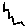
Label: zigzag